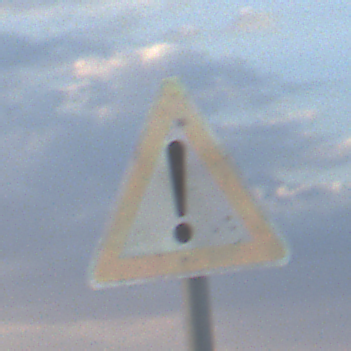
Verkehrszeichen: Gefahrenstelle
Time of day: SunriseSunset
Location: Outdoor (Nature)
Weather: PartlyCloudy
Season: NotSpecified
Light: Natural